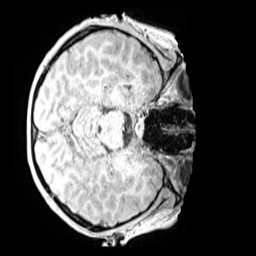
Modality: MP2RAGE
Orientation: axial
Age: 10
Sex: female
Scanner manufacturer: siemens
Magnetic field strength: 3 T
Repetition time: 4 s
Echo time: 0.00299 s